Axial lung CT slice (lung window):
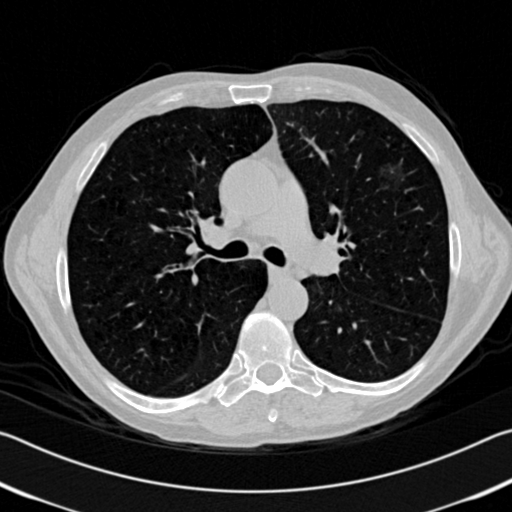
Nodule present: yes
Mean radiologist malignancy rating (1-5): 3